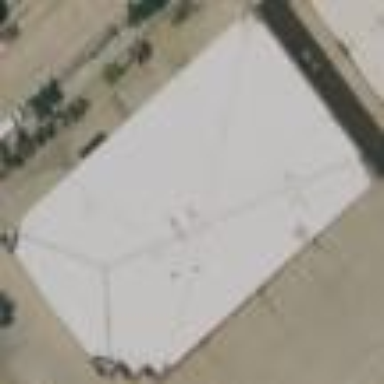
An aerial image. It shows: Warehouse building used for storing goods.